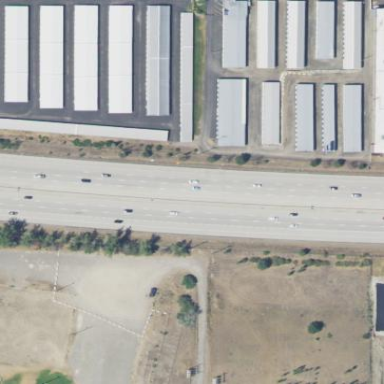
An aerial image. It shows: Commercial area with storage rental shop.